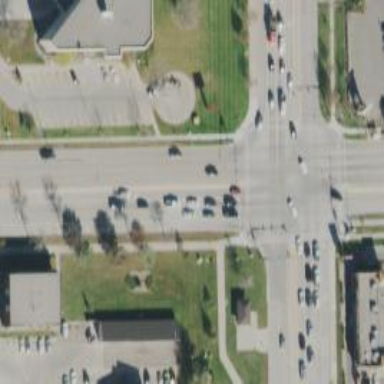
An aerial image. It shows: Marked road crossing.